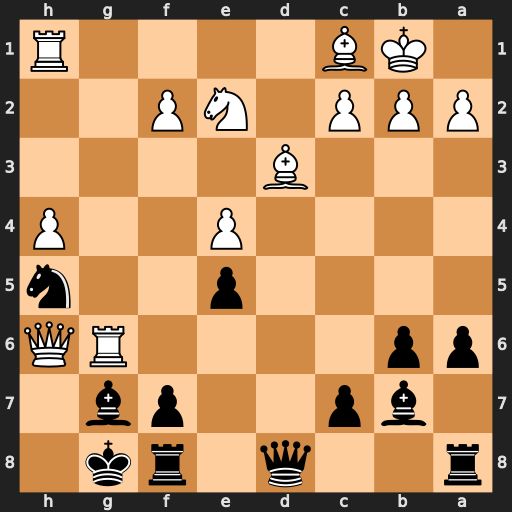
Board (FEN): r2q1rk1/1bp2pb1/pp4RQ/4p2n/4P2P/3B4/PPP1NP2/1KB4R
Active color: b
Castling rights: -
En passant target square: -
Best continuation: fxg6 Qxg6 Qe8